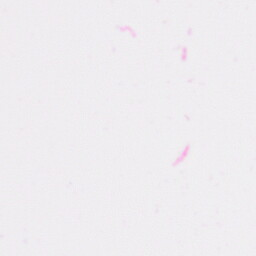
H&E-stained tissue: Colon